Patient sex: M
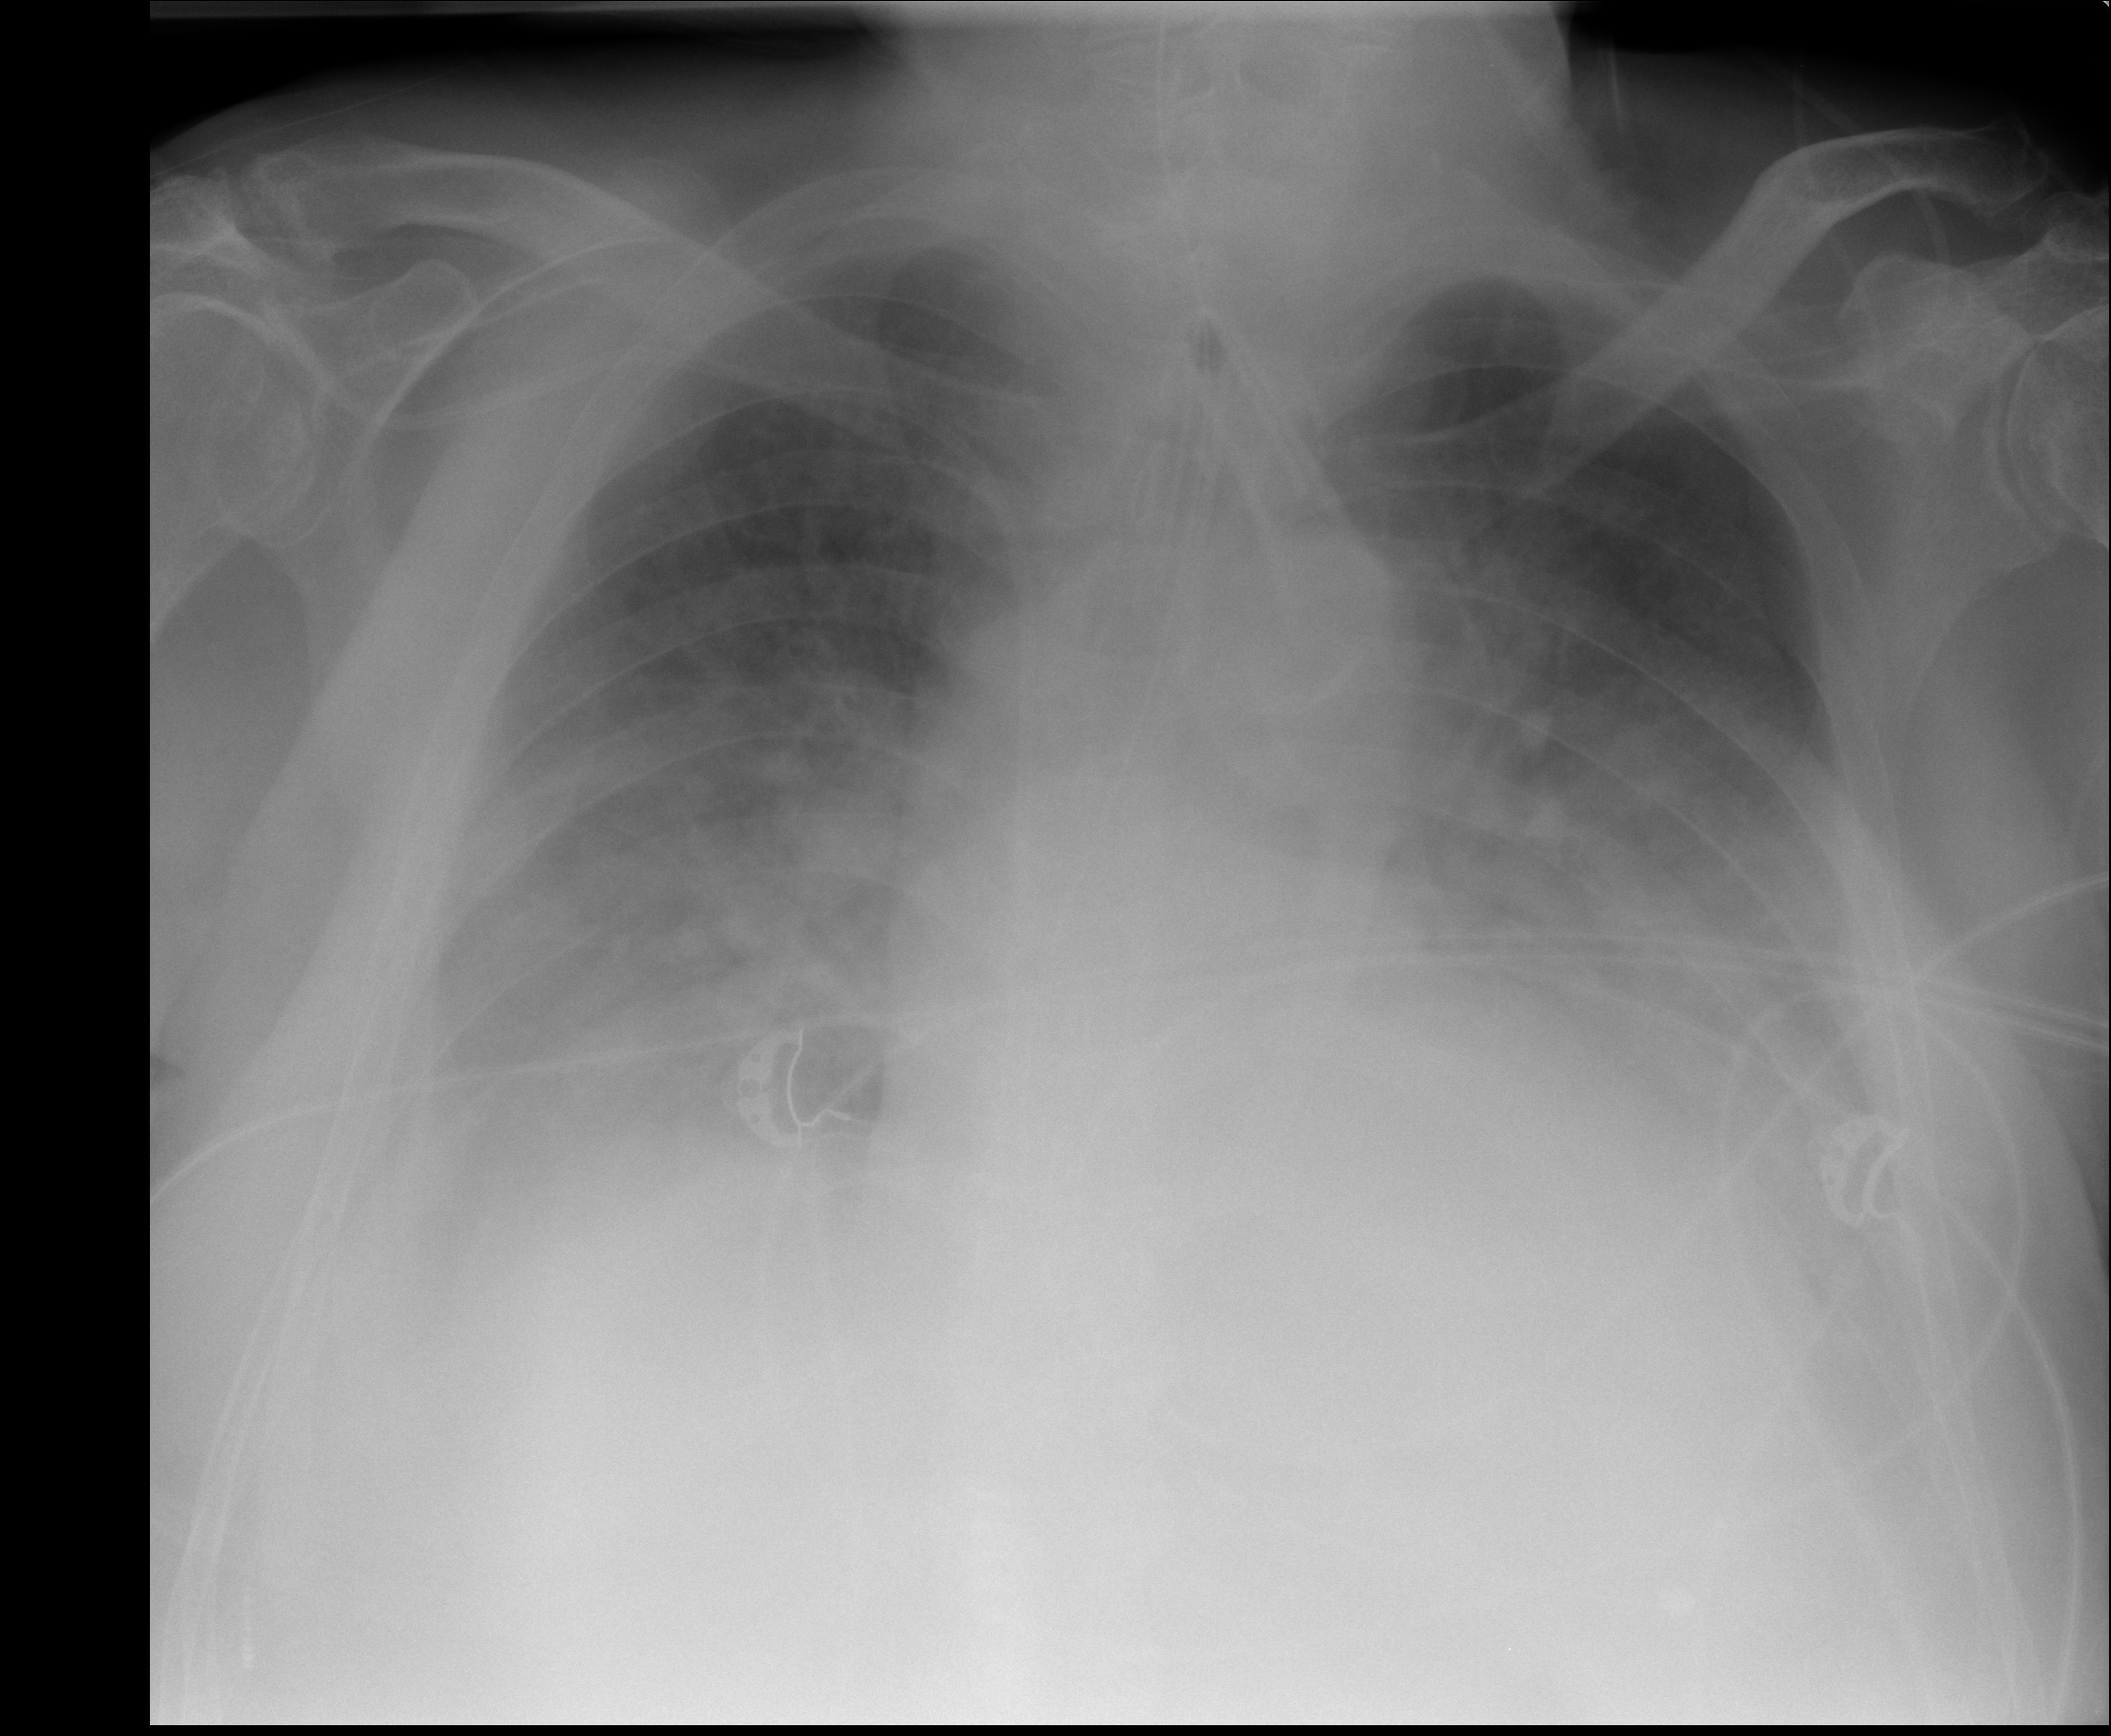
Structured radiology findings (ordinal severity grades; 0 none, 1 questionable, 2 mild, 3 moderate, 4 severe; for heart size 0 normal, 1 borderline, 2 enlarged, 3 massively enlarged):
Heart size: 2
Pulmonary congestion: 2
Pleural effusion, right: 2
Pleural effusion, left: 2
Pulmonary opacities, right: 2
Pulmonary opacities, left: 2
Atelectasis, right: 3
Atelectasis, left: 3